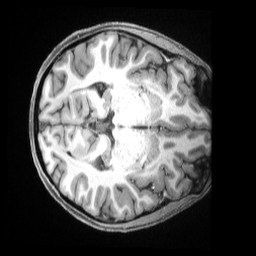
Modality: T1w
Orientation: axial
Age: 34
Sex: female
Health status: ill
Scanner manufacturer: siemens
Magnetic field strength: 3 T
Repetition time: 2.5 s
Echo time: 0.00181 s